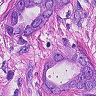
Metastatic tissue present: yes